Question: How can I add an additional icon to the Name/Lable of app, just the like snapshot of my test device Home screen (see highlighted Water app, in the attached screenshot). You can see that there is a small icon at the end of App Name/Label.

PS: I'm not sure, if its part of the Application icon, or there is some way to add an additional icon to App Name/Label.
Thanks!
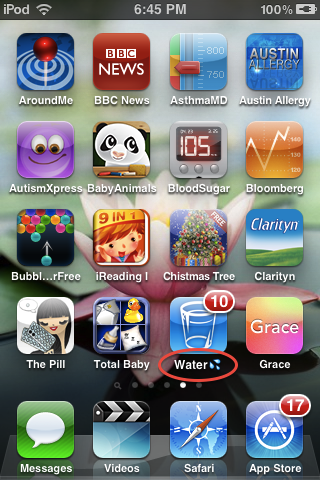
Answer: This is an Emoji character. See <URL> for more information about these. They are special unicode characters that are very popular in countries like Japan. iOS has support for these throughout the OS, and you can see these characters on the Wikipedia page by visiting it with Safari.
You can put these characters into the "Bundle display name" ('CFBundleDisplayName') of your Info.plist (or InfoPlist.strings) and they will appear correctly on the home screen of the device:

I'm not sure if this is officially allowed by Apple.